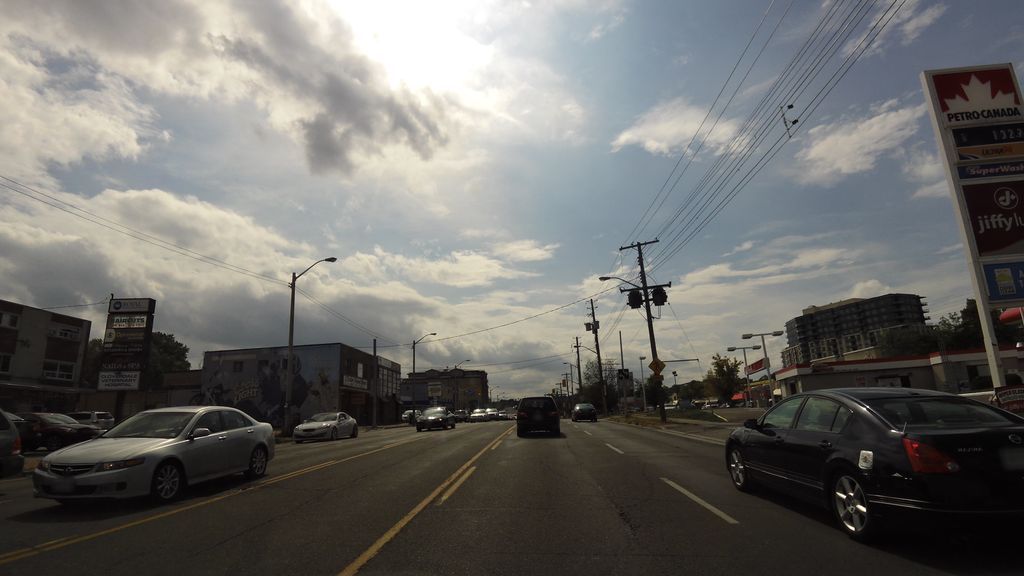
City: toronto